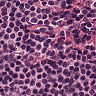
Metastatic tissue present: no